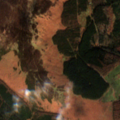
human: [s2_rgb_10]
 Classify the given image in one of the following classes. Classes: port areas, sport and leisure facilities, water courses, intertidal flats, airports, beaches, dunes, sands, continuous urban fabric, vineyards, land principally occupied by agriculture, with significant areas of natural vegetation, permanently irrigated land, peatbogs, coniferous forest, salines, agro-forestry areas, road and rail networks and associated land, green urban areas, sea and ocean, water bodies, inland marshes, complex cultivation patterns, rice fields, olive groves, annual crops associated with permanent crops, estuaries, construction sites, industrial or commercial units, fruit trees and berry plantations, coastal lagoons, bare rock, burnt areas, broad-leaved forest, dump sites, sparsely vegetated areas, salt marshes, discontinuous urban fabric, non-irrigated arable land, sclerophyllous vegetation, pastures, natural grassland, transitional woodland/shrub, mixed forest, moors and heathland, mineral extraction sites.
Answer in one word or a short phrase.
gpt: coniferous forest, moors and heathland, burnt areas